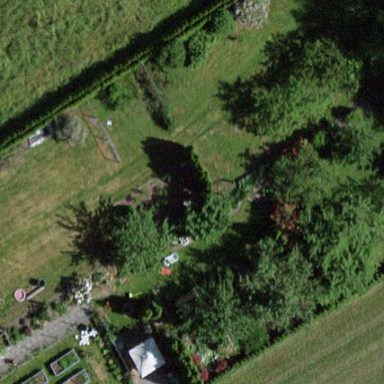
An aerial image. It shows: Orchard.